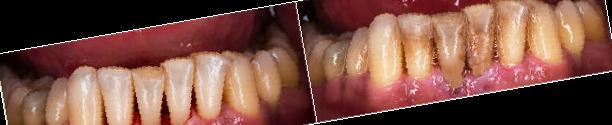
Condition: Calculus